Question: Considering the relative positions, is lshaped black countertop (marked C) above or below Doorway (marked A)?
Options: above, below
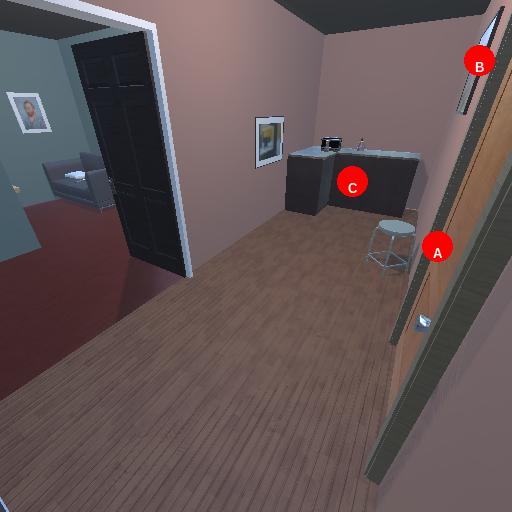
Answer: above